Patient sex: M
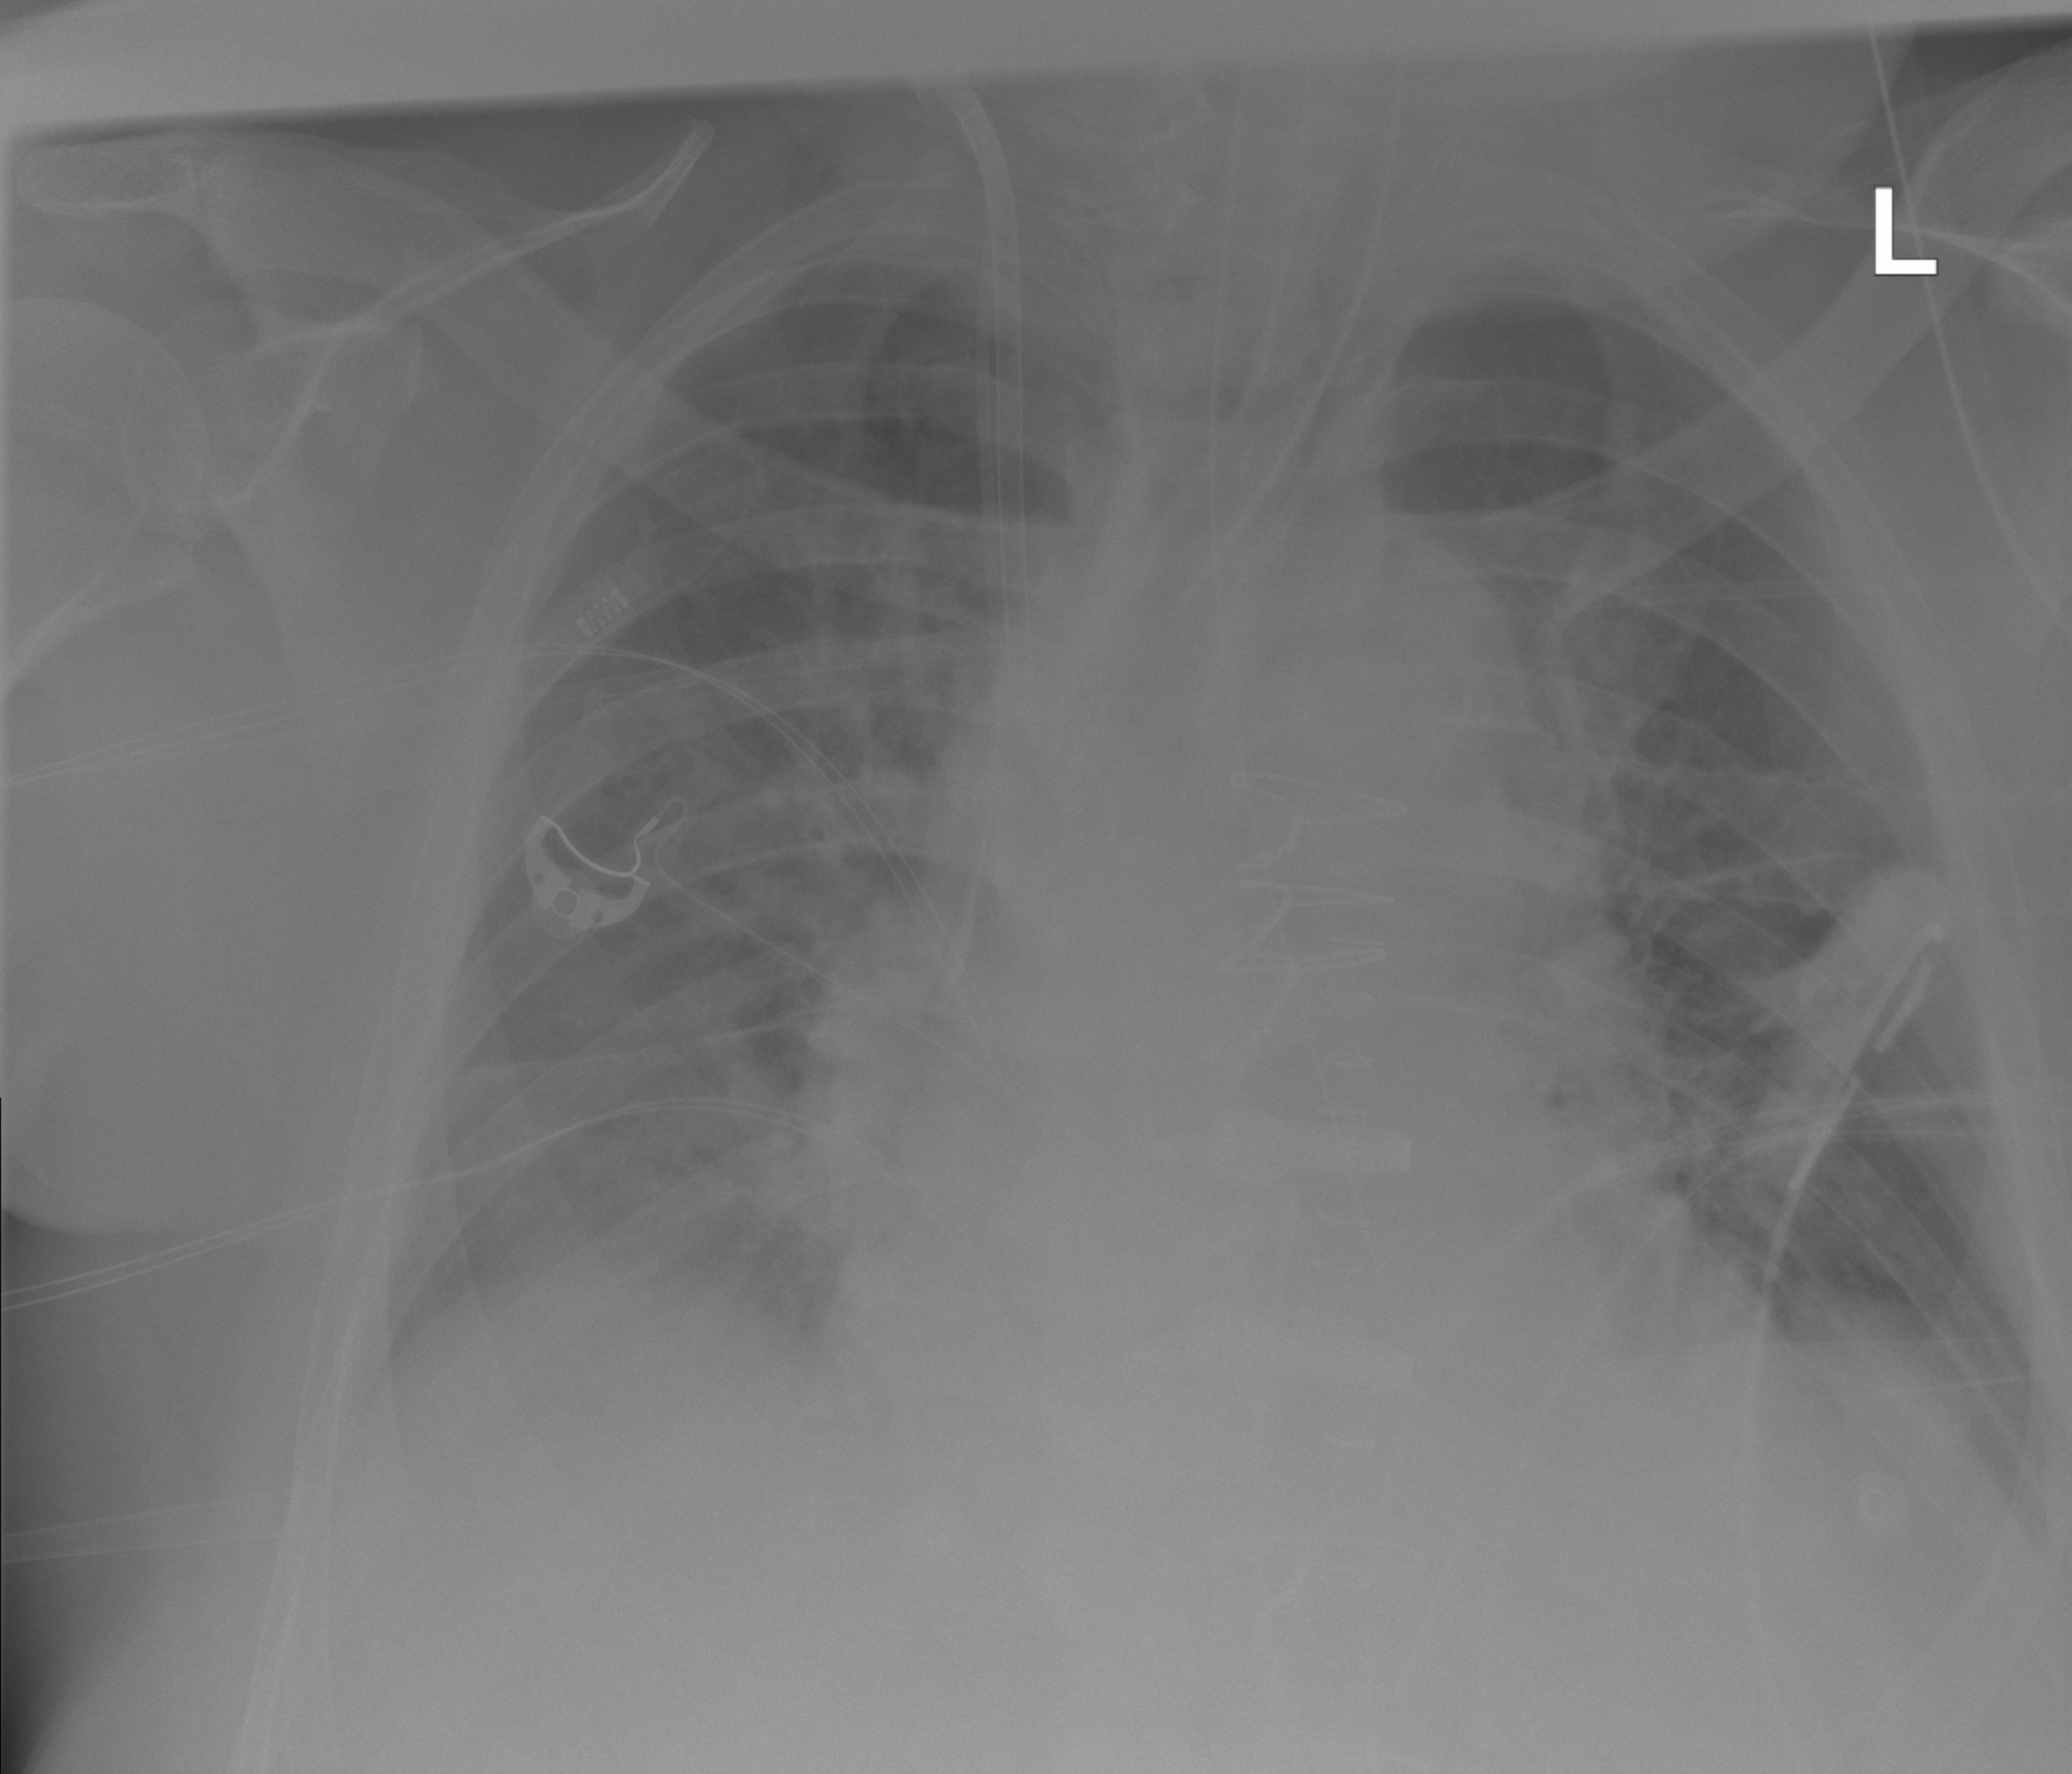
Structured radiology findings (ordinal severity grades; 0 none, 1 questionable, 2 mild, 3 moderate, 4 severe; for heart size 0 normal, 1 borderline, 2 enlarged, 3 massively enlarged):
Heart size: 2
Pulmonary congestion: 1
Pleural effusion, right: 2
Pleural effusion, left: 0
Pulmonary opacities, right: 0
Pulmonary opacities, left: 0
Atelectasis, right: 2
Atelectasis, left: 0